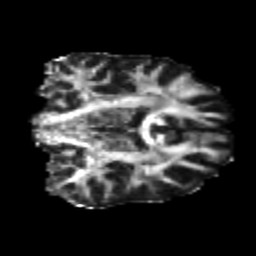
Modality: FA
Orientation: coronal
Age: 24
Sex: male
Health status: healthy
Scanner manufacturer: philips
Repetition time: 7.385 s
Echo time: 0.08599 s